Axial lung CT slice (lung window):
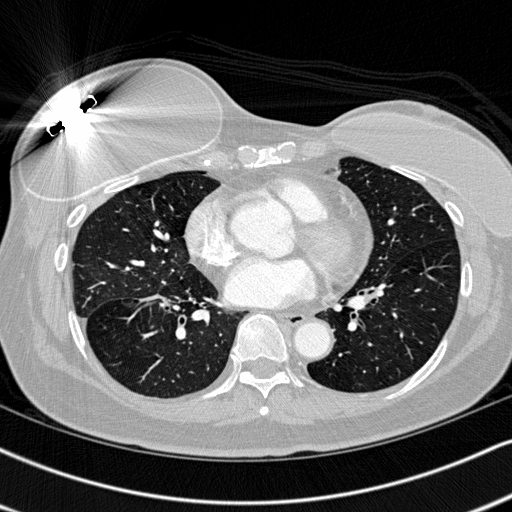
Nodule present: no